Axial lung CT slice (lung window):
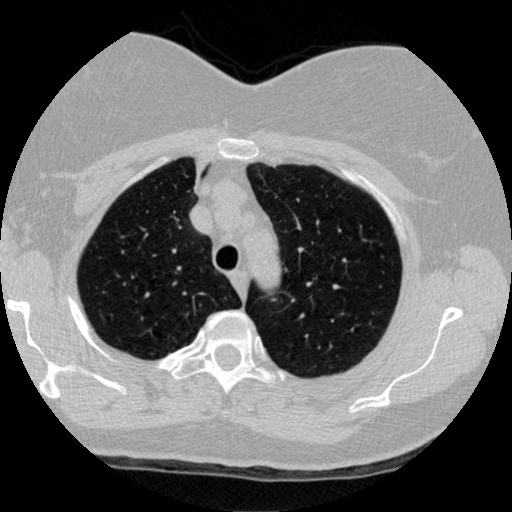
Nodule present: no